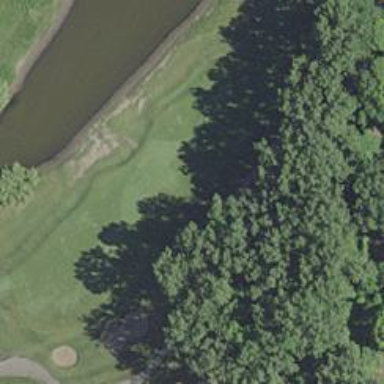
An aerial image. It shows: View of golf hole.